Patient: sex F, age 36
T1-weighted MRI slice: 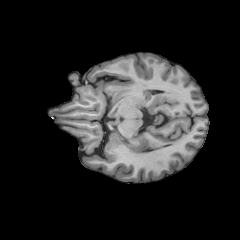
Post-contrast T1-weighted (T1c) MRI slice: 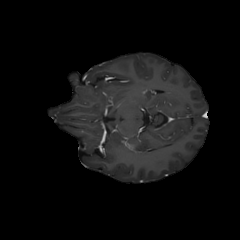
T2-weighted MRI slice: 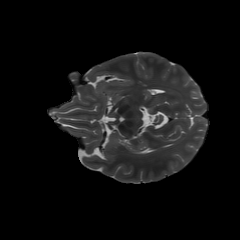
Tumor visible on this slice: no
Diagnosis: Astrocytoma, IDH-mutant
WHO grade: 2